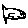
Label: fish